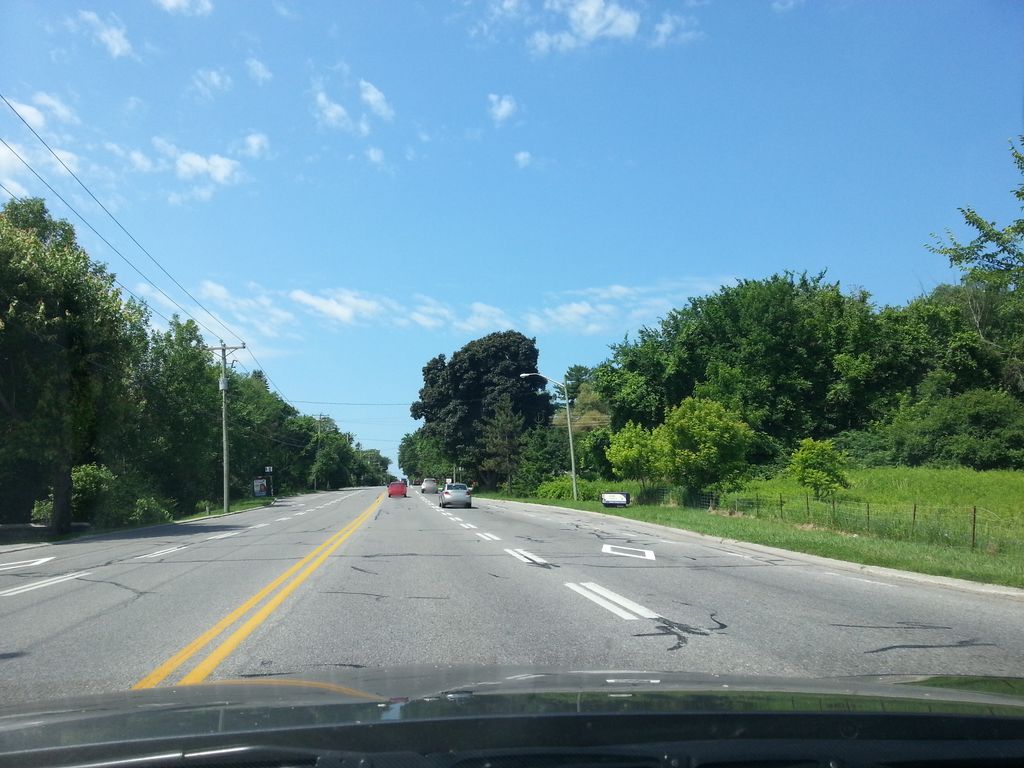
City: ottawa-gatineau